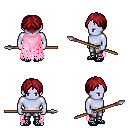
a pixel art fantasy rpg character, male body template, dark elf, purple skin, pink tattered cape, metal pants, brunette parted hairstyle, ghillies, spear, four views (front, back, left, right), 2x2 character sprite sheet, small pixel art, hard edges, no anti-aliasing